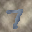
Label: 7